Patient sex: F
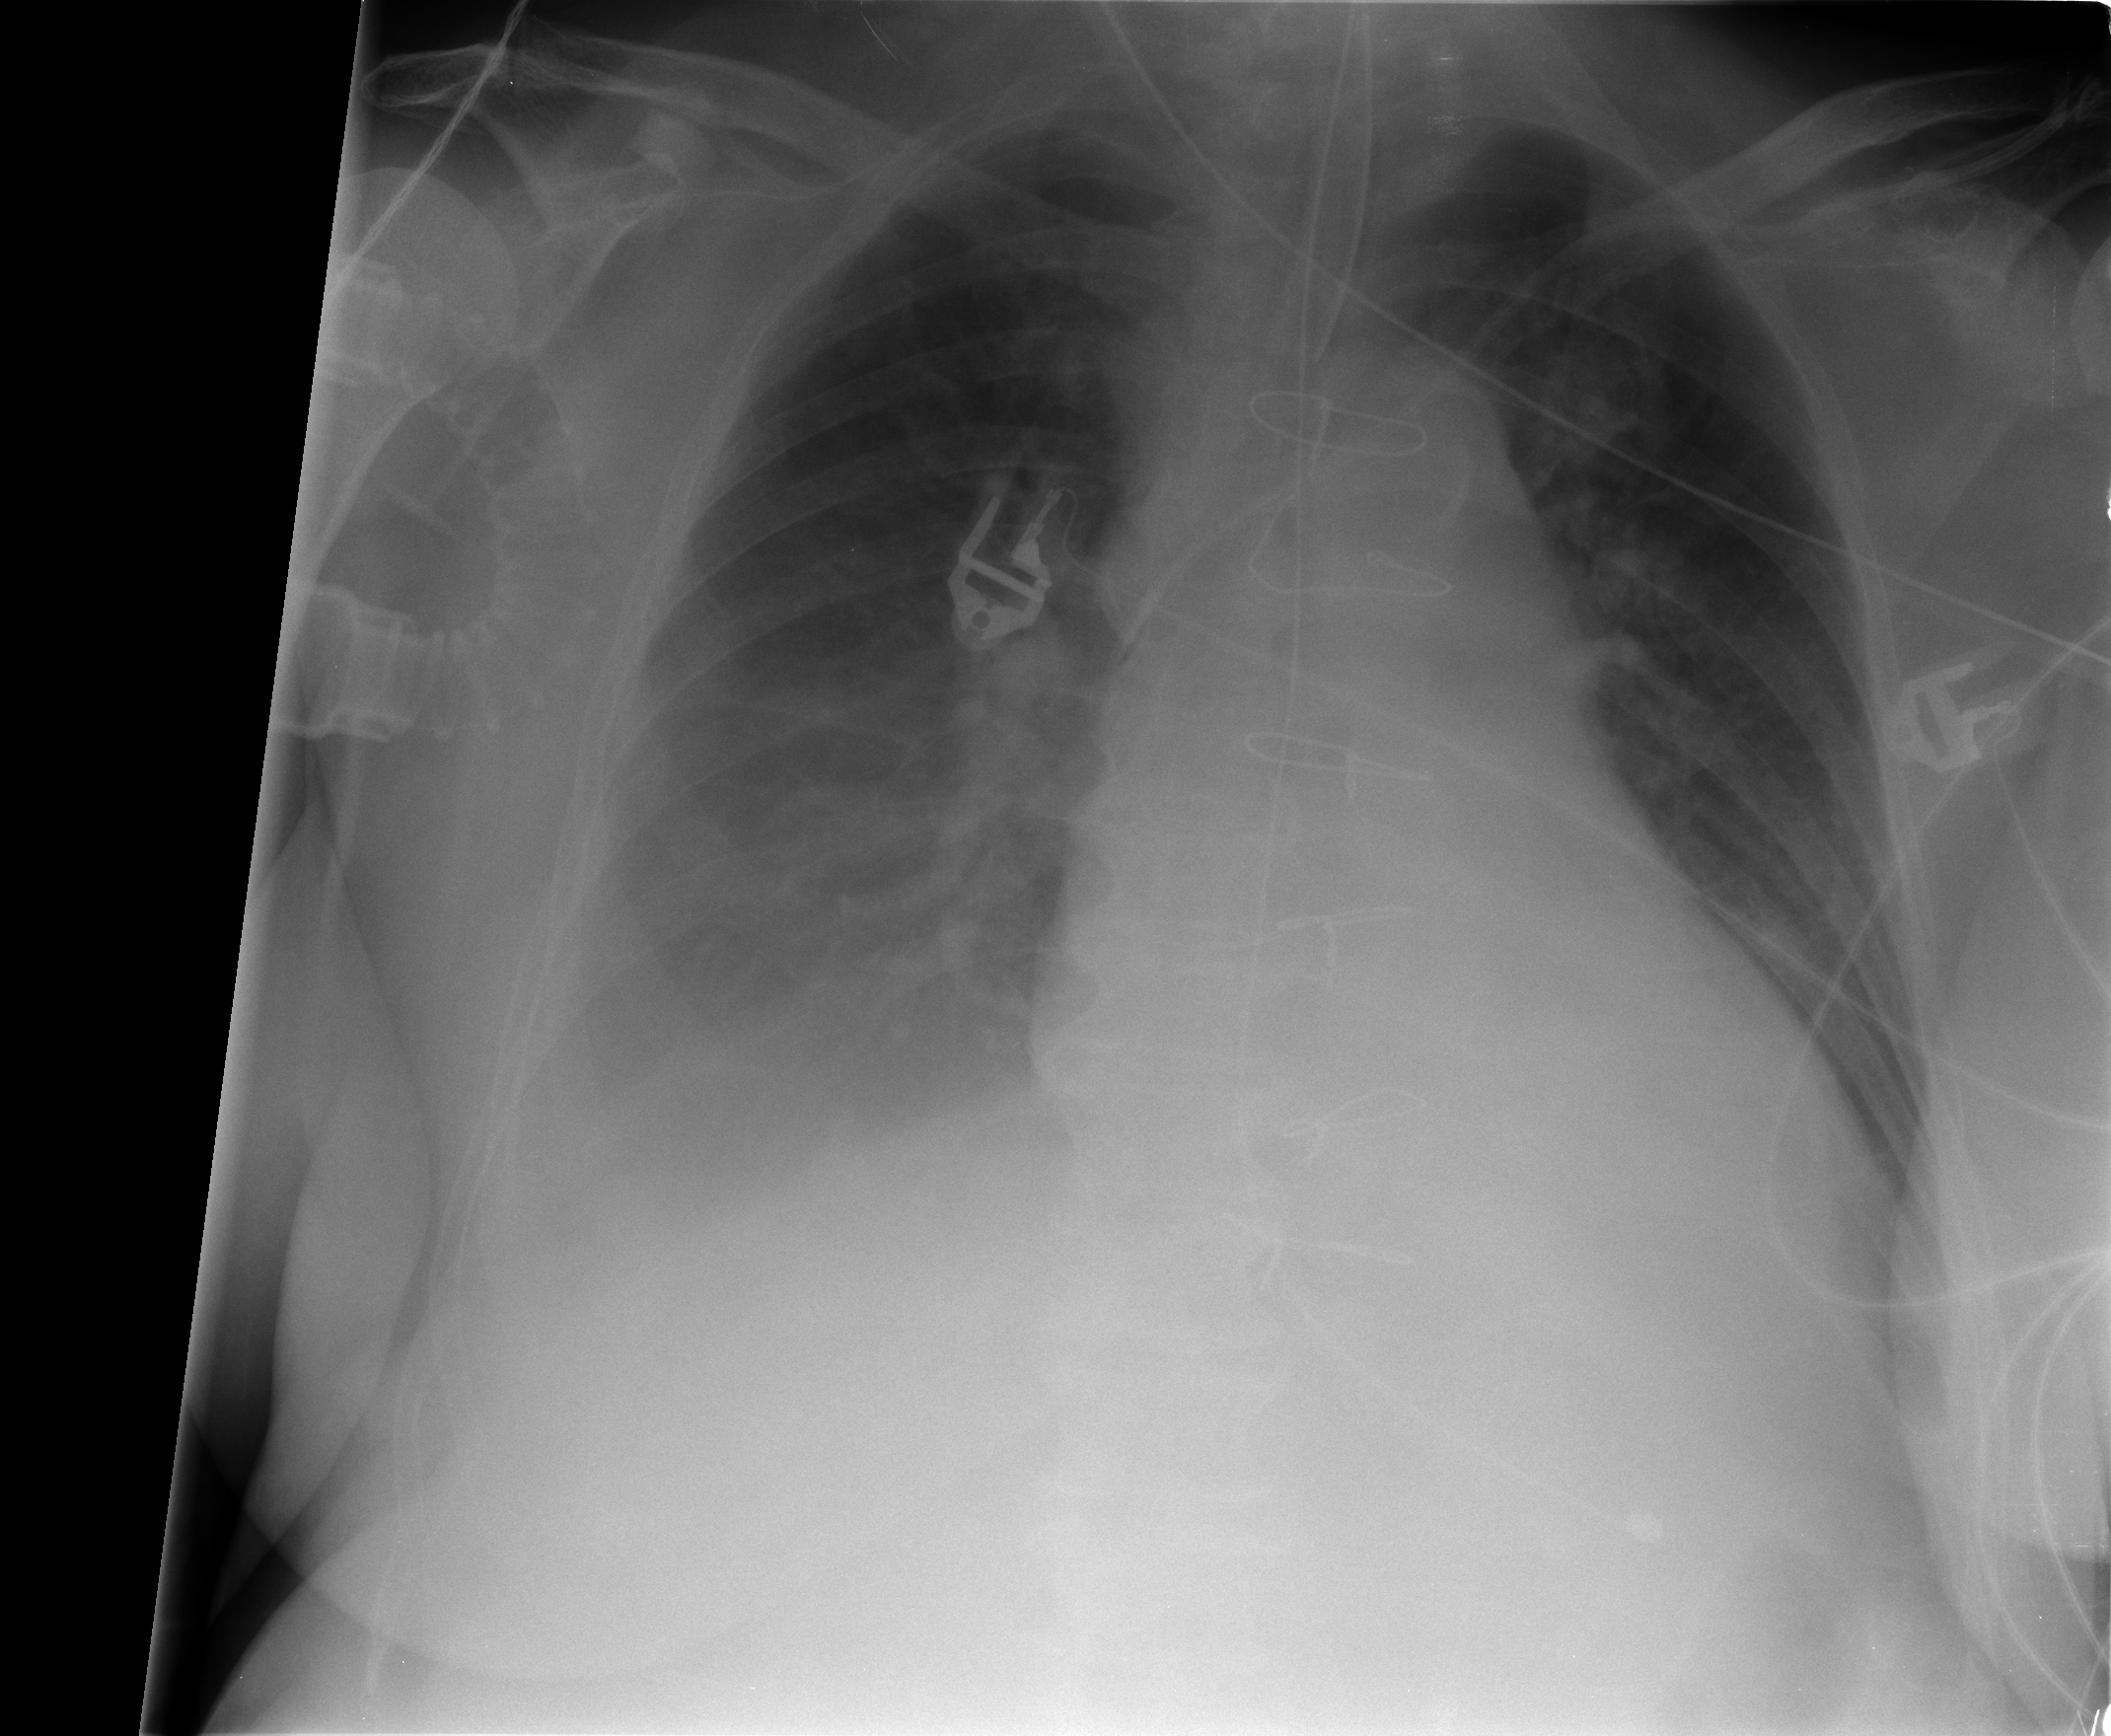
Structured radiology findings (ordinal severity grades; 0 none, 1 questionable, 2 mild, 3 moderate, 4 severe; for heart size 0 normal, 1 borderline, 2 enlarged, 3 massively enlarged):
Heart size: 2
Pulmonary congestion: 2
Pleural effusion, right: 2
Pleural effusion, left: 1
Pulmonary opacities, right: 0
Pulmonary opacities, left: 0
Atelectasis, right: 2
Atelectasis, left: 2